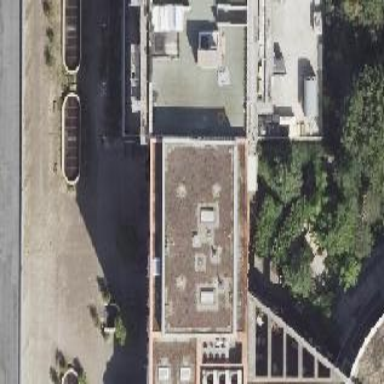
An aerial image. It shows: Commercial building.